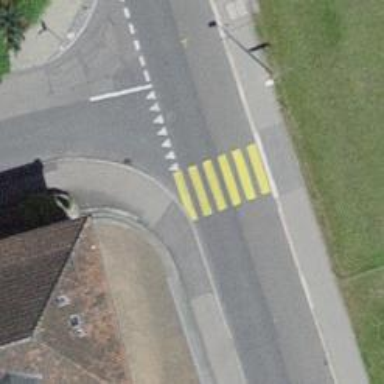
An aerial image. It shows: Marked road crossing.